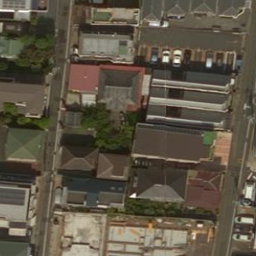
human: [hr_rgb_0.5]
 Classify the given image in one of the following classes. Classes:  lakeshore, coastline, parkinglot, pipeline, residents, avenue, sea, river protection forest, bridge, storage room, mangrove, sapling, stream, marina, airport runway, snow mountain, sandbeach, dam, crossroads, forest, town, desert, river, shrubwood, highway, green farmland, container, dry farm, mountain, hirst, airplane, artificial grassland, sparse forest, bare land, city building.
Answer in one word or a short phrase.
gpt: city building